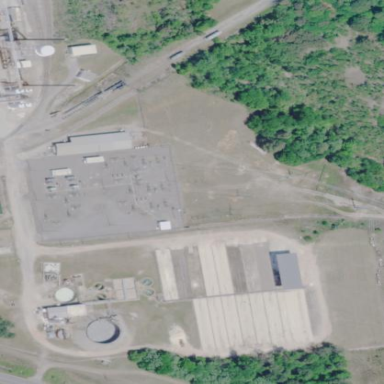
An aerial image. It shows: Industrial power substation enclosed by fence.